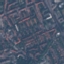
Label: Residential